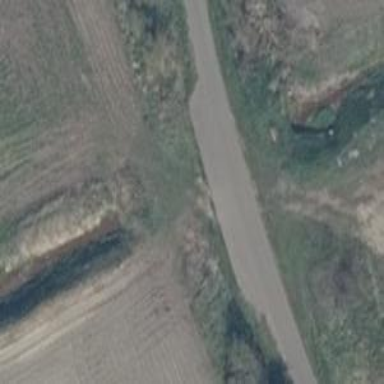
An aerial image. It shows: Passing place on the road.